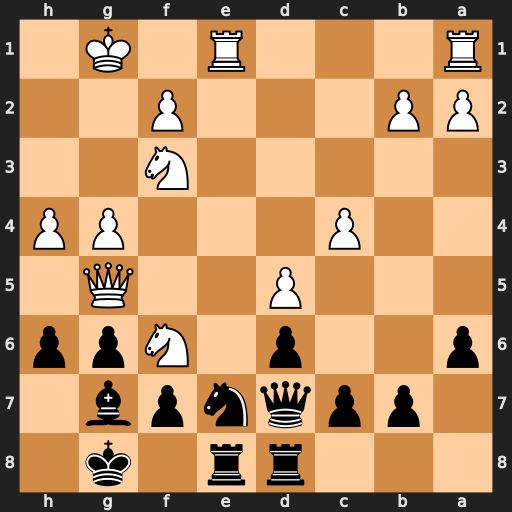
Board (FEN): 3rr1k1/1ppqnpb1/p2p1Npp/3P2Q1/2P3PP/5N2/PP3P2/R3R1K1
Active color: b
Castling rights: -
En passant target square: -
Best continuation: Bxf6 Qxf6 Qxg4+